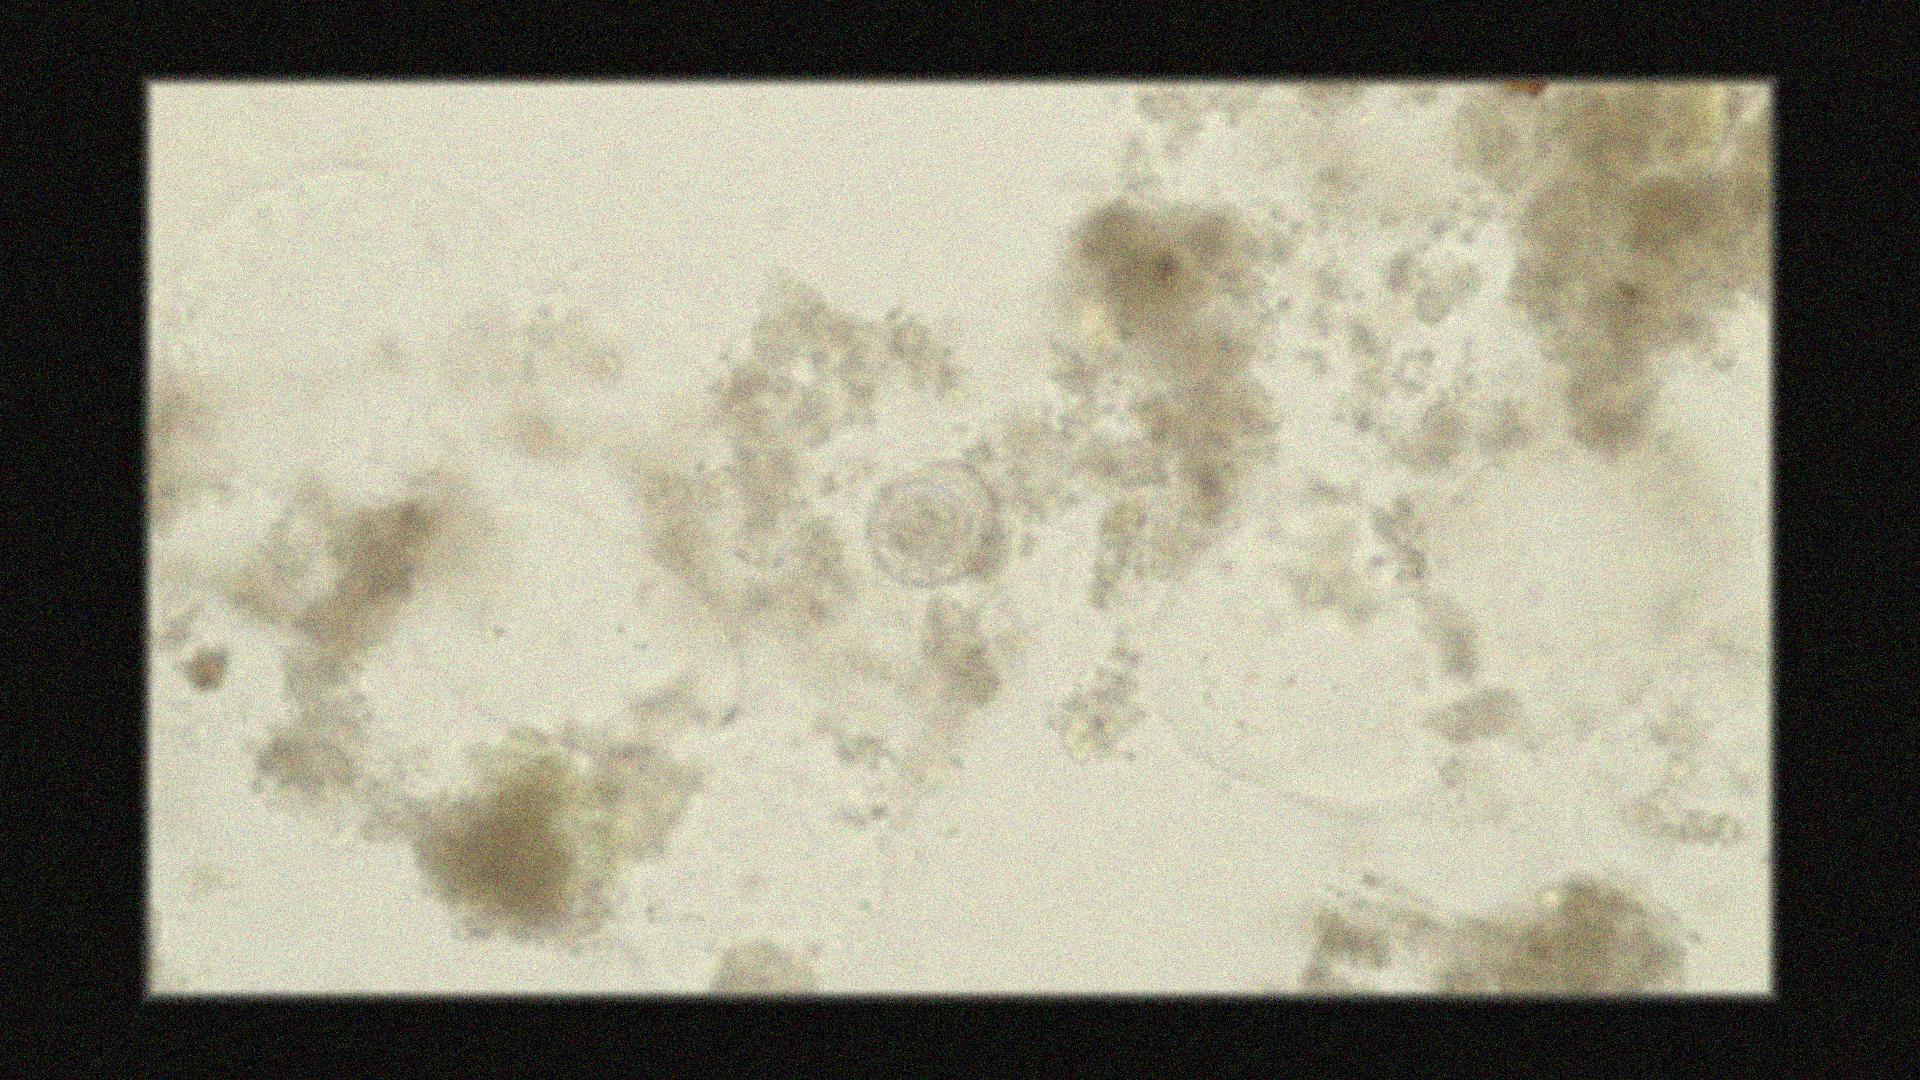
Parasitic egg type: Hymenolepis nana